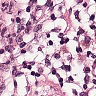
Metastatic tissue present: no